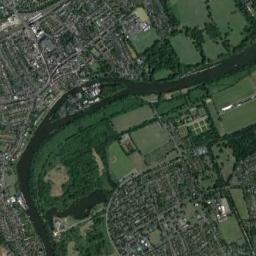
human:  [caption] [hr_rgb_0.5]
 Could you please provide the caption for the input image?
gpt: The river goes through houses and grass .

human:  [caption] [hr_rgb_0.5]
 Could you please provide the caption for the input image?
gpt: The deep blue river with a channel bar is flanked by some fields and residential areas .

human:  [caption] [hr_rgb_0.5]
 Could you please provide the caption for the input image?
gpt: There are many trees on either side of the river .

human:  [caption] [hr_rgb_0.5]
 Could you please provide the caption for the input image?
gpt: A curved, Approximately right-angled, Green river with small islands, Green and tan mixed fields on both sides, Forests, And bustling cities .

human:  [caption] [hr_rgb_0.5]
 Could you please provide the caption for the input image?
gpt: There are many buildings and green farmlands near the river .